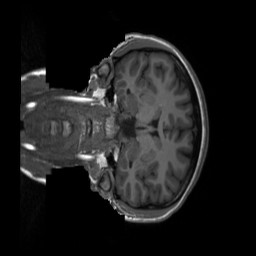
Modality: T1w
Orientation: coronal
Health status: healthy
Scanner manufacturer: siemens
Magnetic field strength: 3 T
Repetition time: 2.3 s
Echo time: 0.00207 s